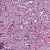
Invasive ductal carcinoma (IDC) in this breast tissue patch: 0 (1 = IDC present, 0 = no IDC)